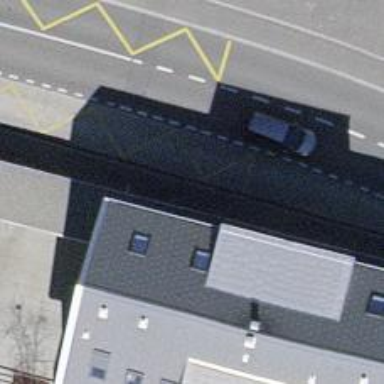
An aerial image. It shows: Platform for public transport. The platform is located by the road.